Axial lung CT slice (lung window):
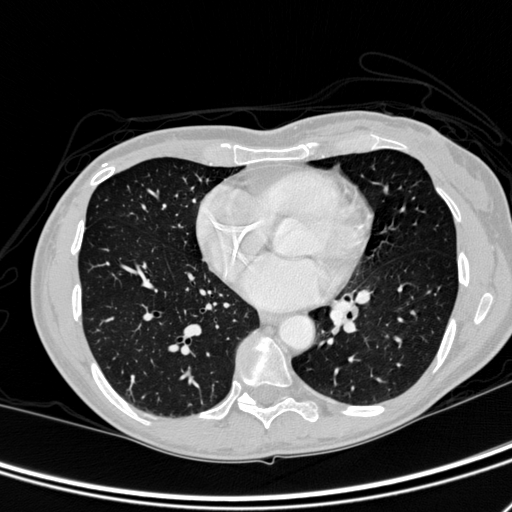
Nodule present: no